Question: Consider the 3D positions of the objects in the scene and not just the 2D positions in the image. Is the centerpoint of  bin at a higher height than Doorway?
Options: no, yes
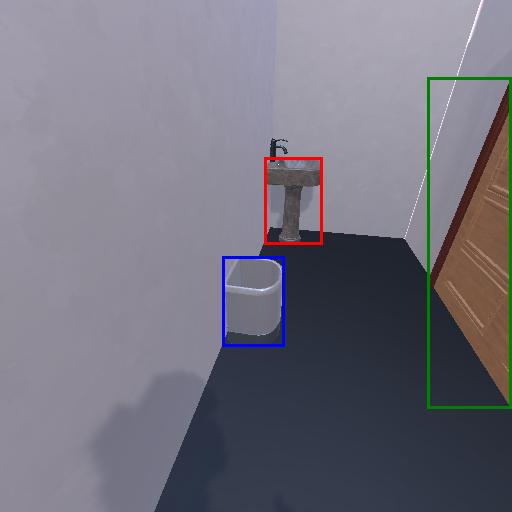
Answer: no